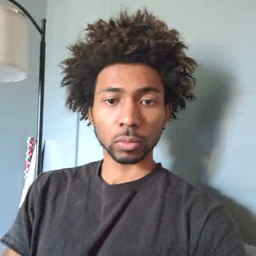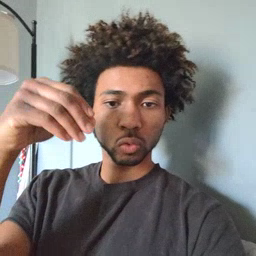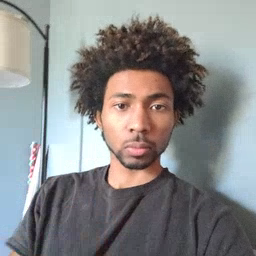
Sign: store